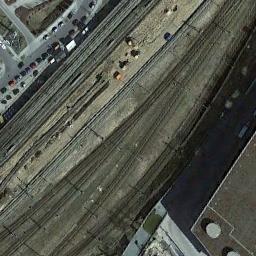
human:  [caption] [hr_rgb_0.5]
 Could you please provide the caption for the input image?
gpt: Several buildings of different shapes are beside the railway .

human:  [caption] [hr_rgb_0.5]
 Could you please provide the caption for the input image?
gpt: There is a row of grey buildings on one side of the railway .

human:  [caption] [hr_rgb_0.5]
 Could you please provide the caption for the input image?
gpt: These railways have no trains on the railways and a building is on one side of the railways .

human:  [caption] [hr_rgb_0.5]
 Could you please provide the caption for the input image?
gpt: The railway is on the bare land next to some houses .

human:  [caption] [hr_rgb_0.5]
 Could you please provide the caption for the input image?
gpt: There are some buildings beside the railway .